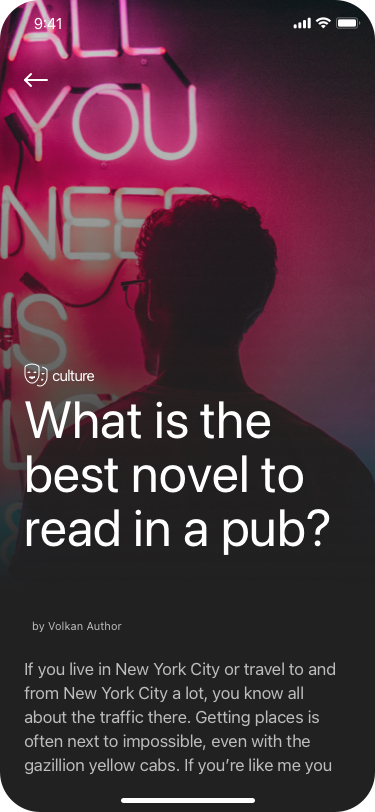
Text in this UI design:
If you live in New York City or travel to and from New York City a lot, you know all about the traffic there. Getting places is often next to impossible, even with the gazillion yellow cabs. If you’re like me you often look with envy at those shiny limousines with their unformed drivers and wish you could sit in one. Well, you can. New York limo service is more affordable than you think, whether it’s for Newark airport transportation, LaGuardia airport transportation, or to drive wherever you wish to go.

Every time I hail a cab in New York City or wait for one at the airports, I hope I’ll be lucky enough to get one that’s halfway decent and that the driver actually speaks English. I have spent many anxious moments wondering if I ever get to my destination. Or whether I’d get ripped off. Even if all goes well, I can’t say I can remember many rides in New York cabs that were very pleasant. And given how much they cost by now, going with a limo makes ever more sense.

These days, using a New York limousine means you’re getting your choice of a variety of great luxury vehicles such as BMW, Mercedes Benz, Cadillac or Lincoln sedans or limos. Sedans usually seat three or four, standard stretch limos six to ten, and SUVs seven. Stretch SUVs like the eye-catching Stretch Hummer can seat up to 20. If style isn’t a priority, limo buses can be a comfortable alternative for up to 20 passengers. And if safety is a matter, you can even get armored New York limousines. Whether it’s JFK airport transportation or a night on the town, limos are the way to go.

If you haven’t been in a limo lately, you’ll be amazed at what you can get these days. Apart from comfort, safety, reliability, status and luxury, there are now limos with such things as giant flat-screen TVs, hardwood floors, more than six feet of headroom, and even fish tanks for that soothing touch. Check the websites of the leading New York limousine services to get detailed descriptions of the features and amenities of their fleet of impressive cars and limos.

Limo service is all about luxury and feeling good about yourself. Being greeted by a uniformed limo driver at the airport is not only a great experience, it also means you’re getting to your destination faster and with much less stress. And you have a driver who is thoroughly professional, discreet, and who knows his way around. Ordering a limo for guests and business clients shows you appreciate and respect them. Having one for a graduation or prom can be an experience you never forget. Limo services also offer wedding limousine specials so that you have one less thing to worry about. And for a night on the town or going to a big game, what better way than to take a limo? What if you have an emergency and need to quickly go to a place where cabs won’t take you? A limo will. The best New York limousine services will drive you wherever you want within the continental United States. And they may even be part of an international network so you can travel in style wherever you go.
by Volkan Author
What is the best novel to read in a pub?